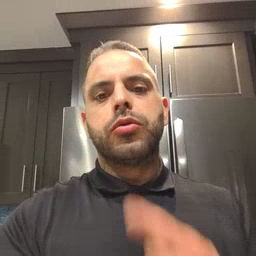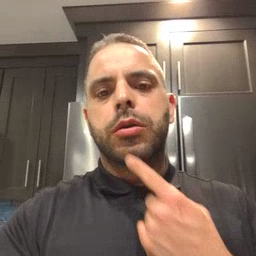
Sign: chin